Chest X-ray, AP view. Patient: 65 years old, sex M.
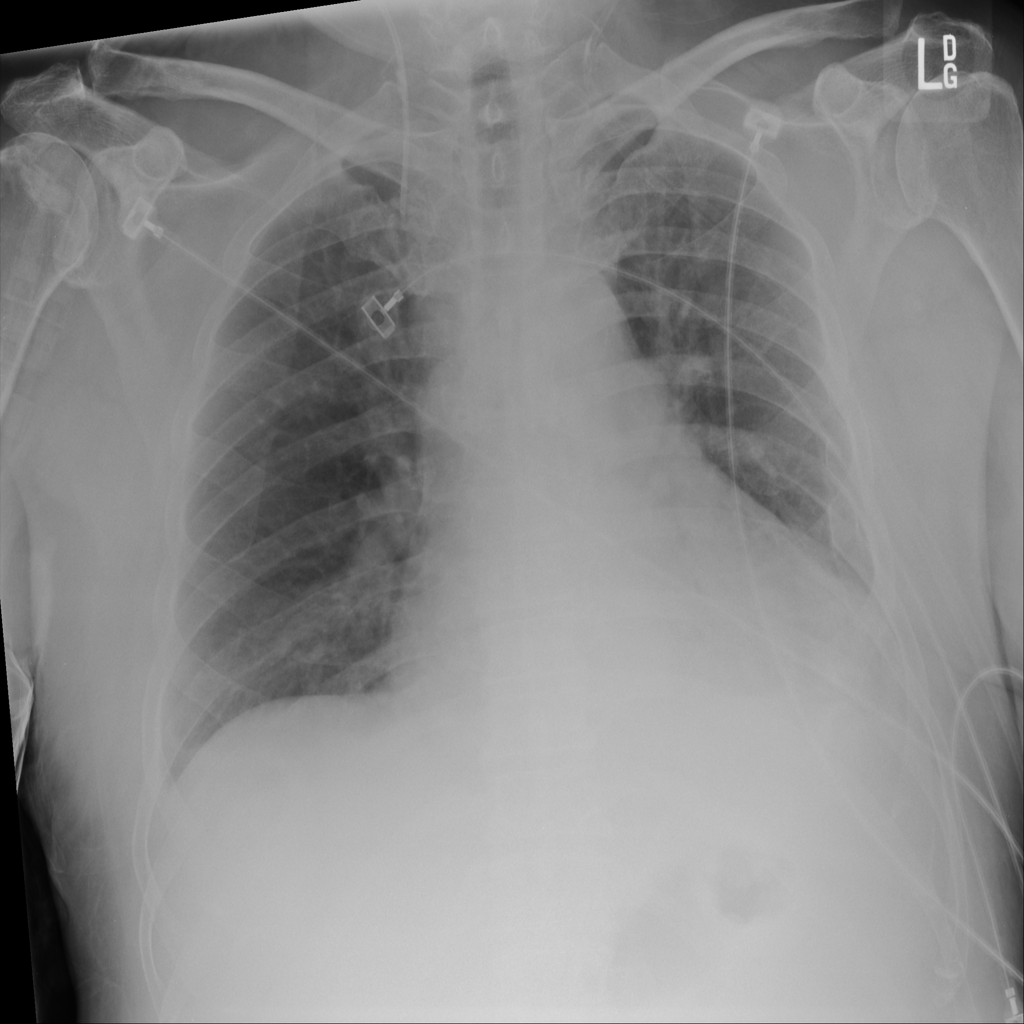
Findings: No Finding